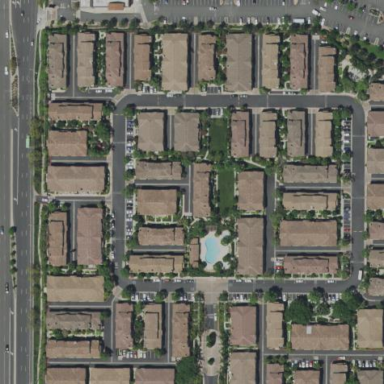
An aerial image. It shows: Residential area with apartments.